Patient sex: F
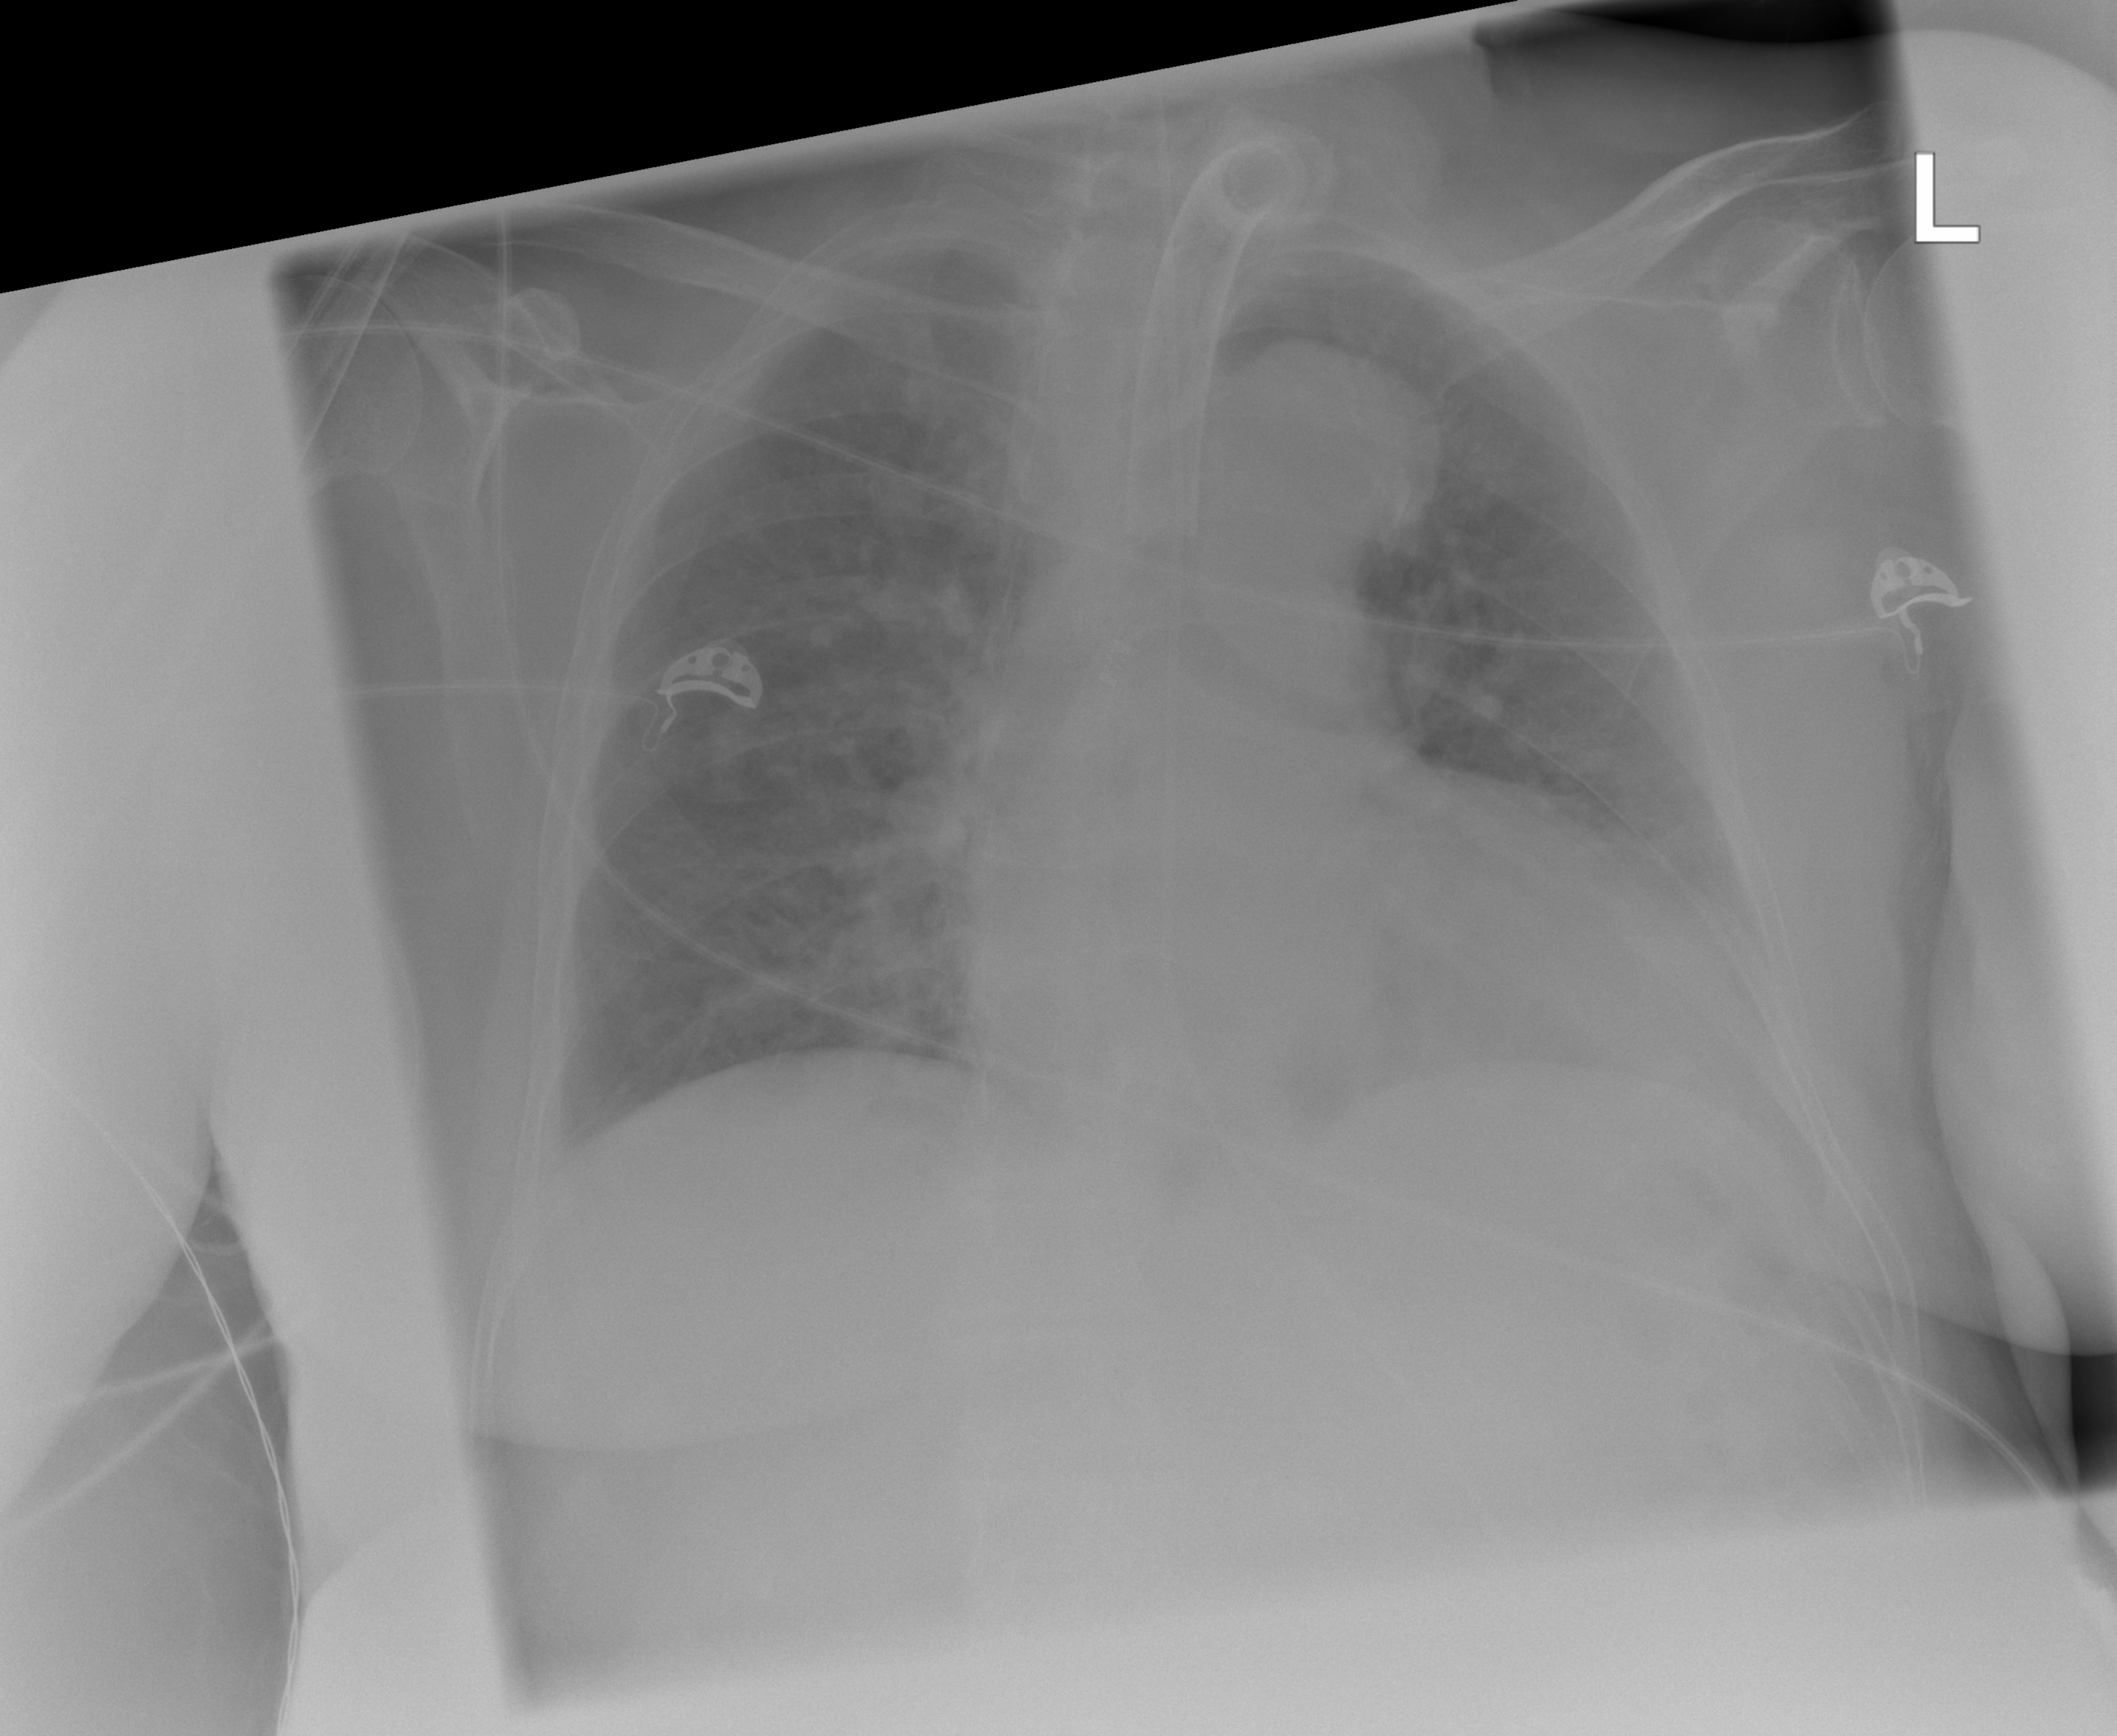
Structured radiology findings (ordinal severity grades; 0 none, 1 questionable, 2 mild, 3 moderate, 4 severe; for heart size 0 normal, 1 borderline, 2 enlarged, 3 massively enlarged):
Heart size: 2
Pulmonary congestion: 2
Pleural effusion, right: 0
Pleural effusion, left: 0
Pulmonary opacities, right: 1
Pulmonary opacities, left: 1
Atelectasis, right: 0
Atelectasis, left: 2